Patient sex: F
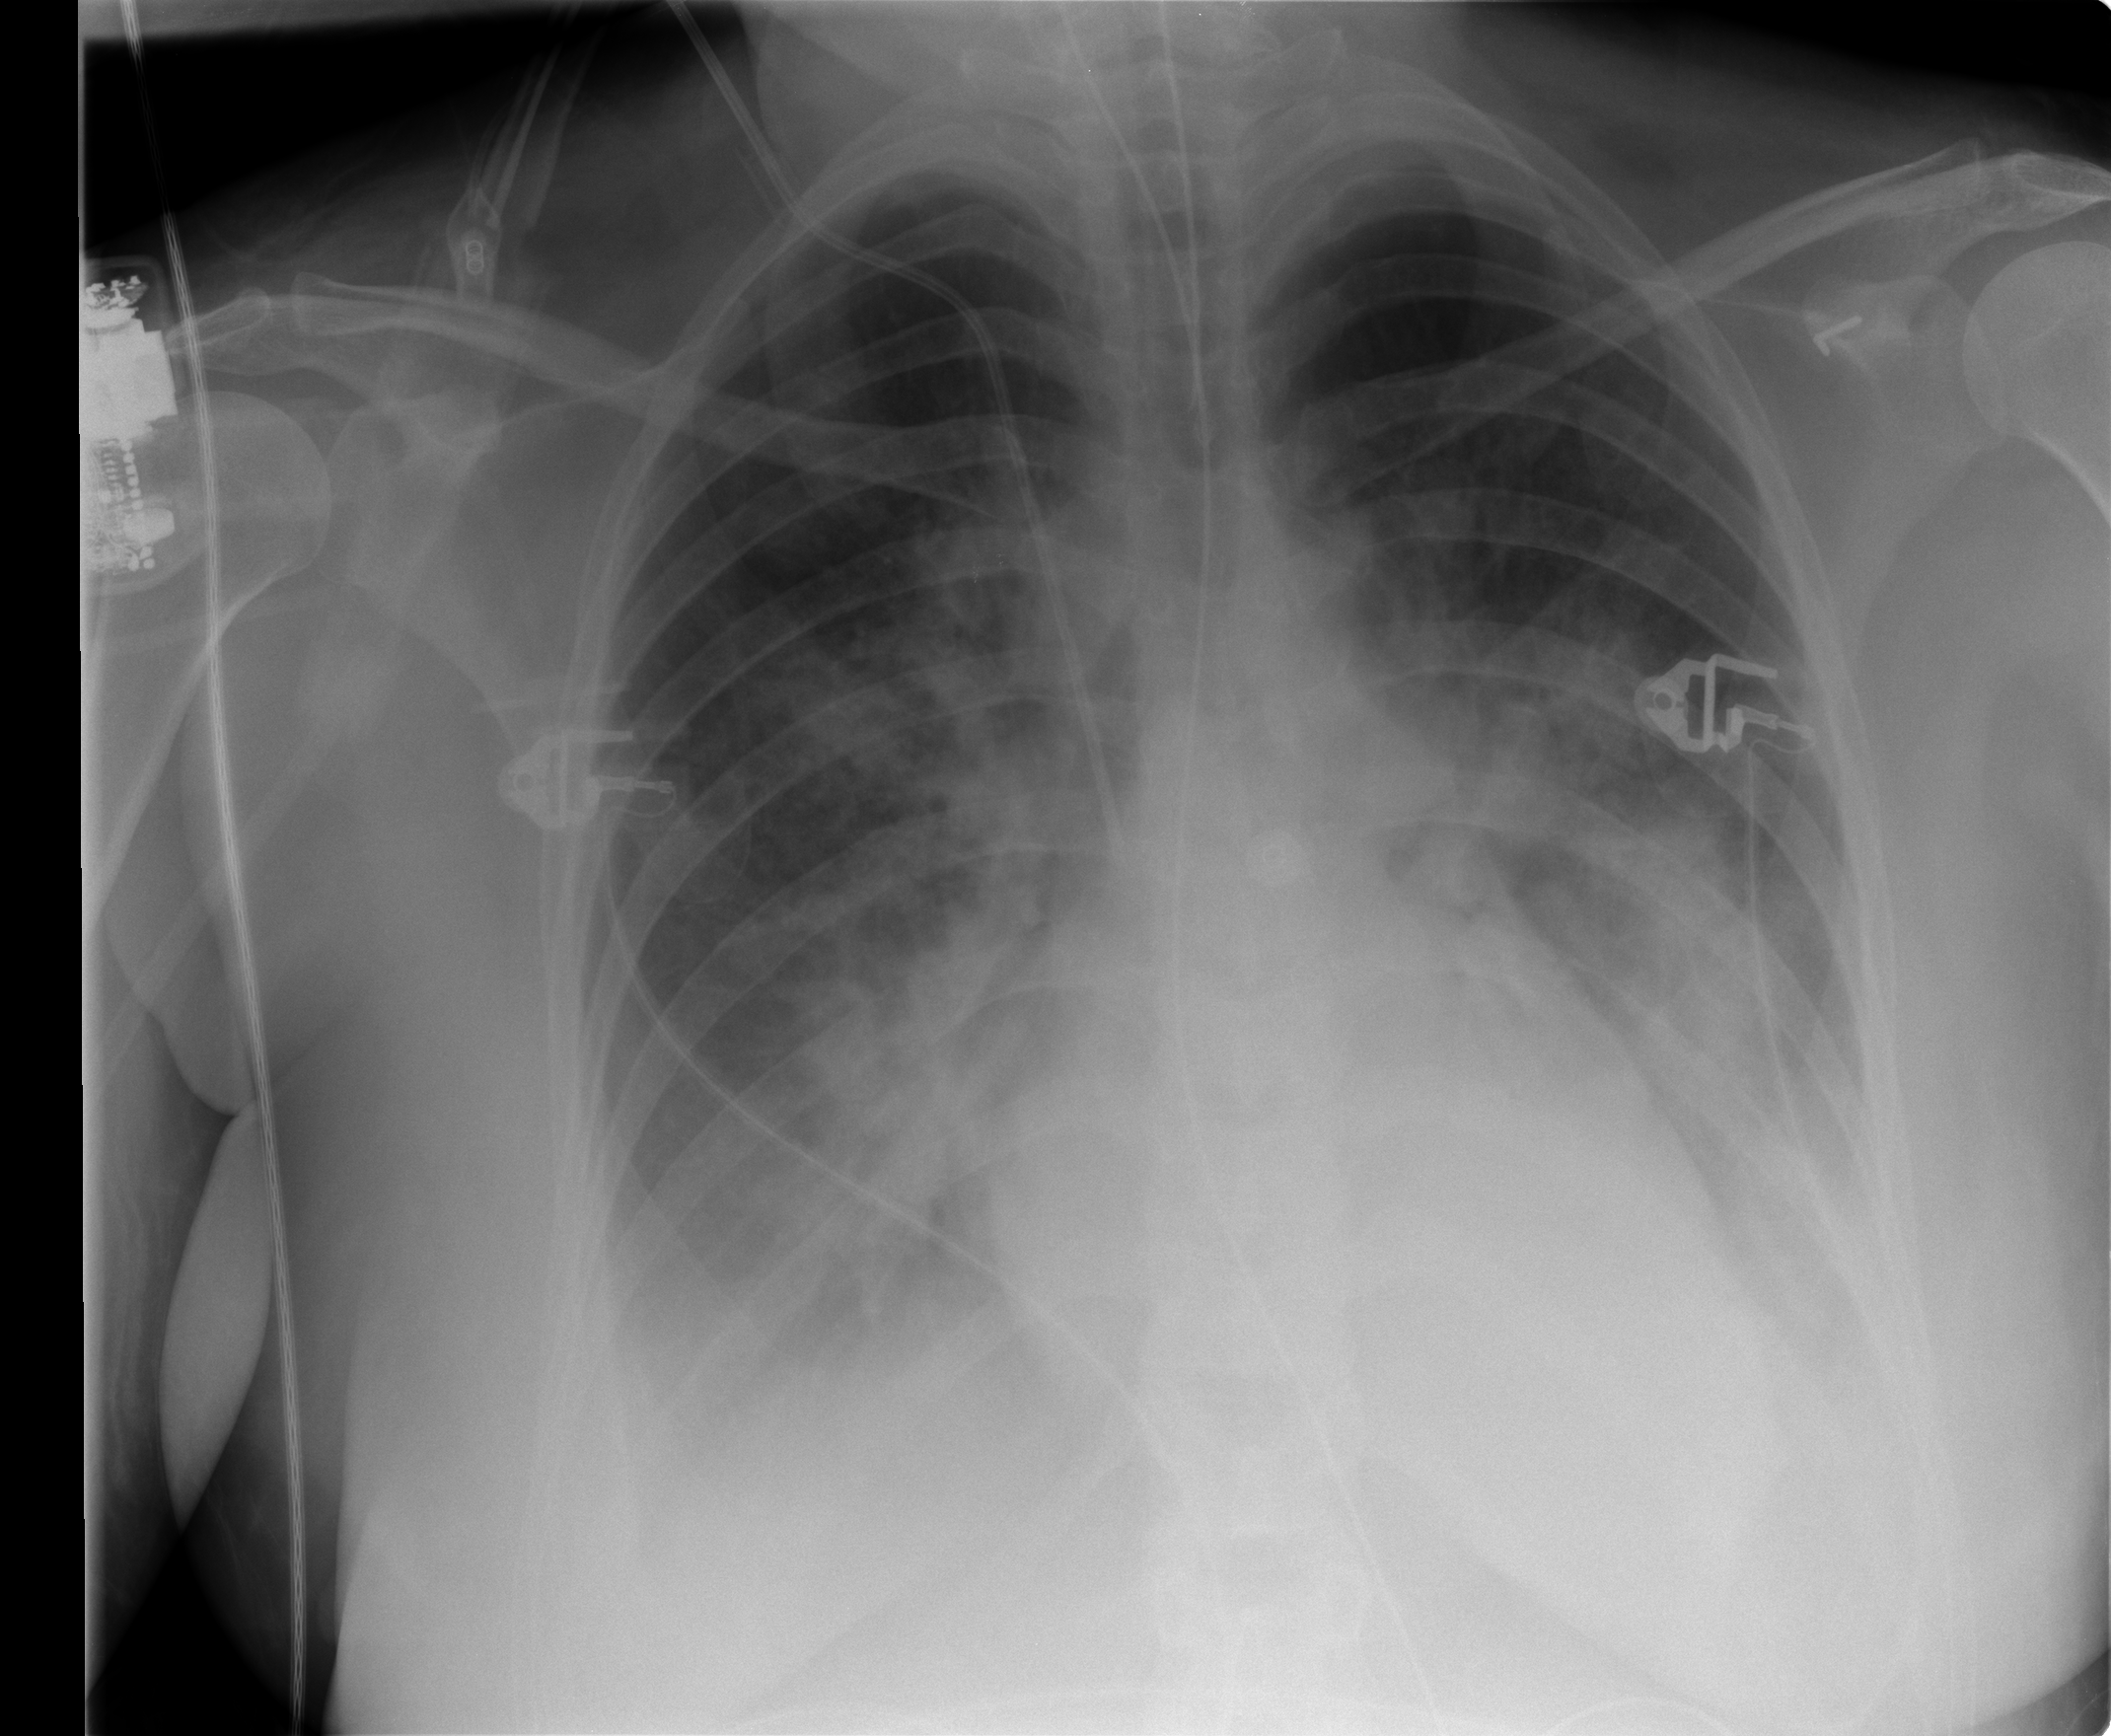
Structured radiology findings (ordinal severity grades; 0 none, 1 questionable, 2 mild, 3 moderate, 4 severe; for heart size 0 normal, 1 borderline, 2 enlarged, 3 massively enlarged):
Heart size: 0
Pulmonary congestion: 3
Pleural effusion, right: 2
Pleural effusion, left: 2
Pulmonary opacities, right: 3
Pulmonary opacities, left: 3
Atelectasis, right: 2
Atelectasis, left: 2